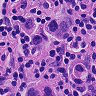
Metastatic tissue present: yes